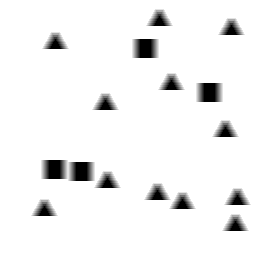
Squares: 4
Triangles: 12
Stars: 0
Total shapes: 16